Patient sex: M
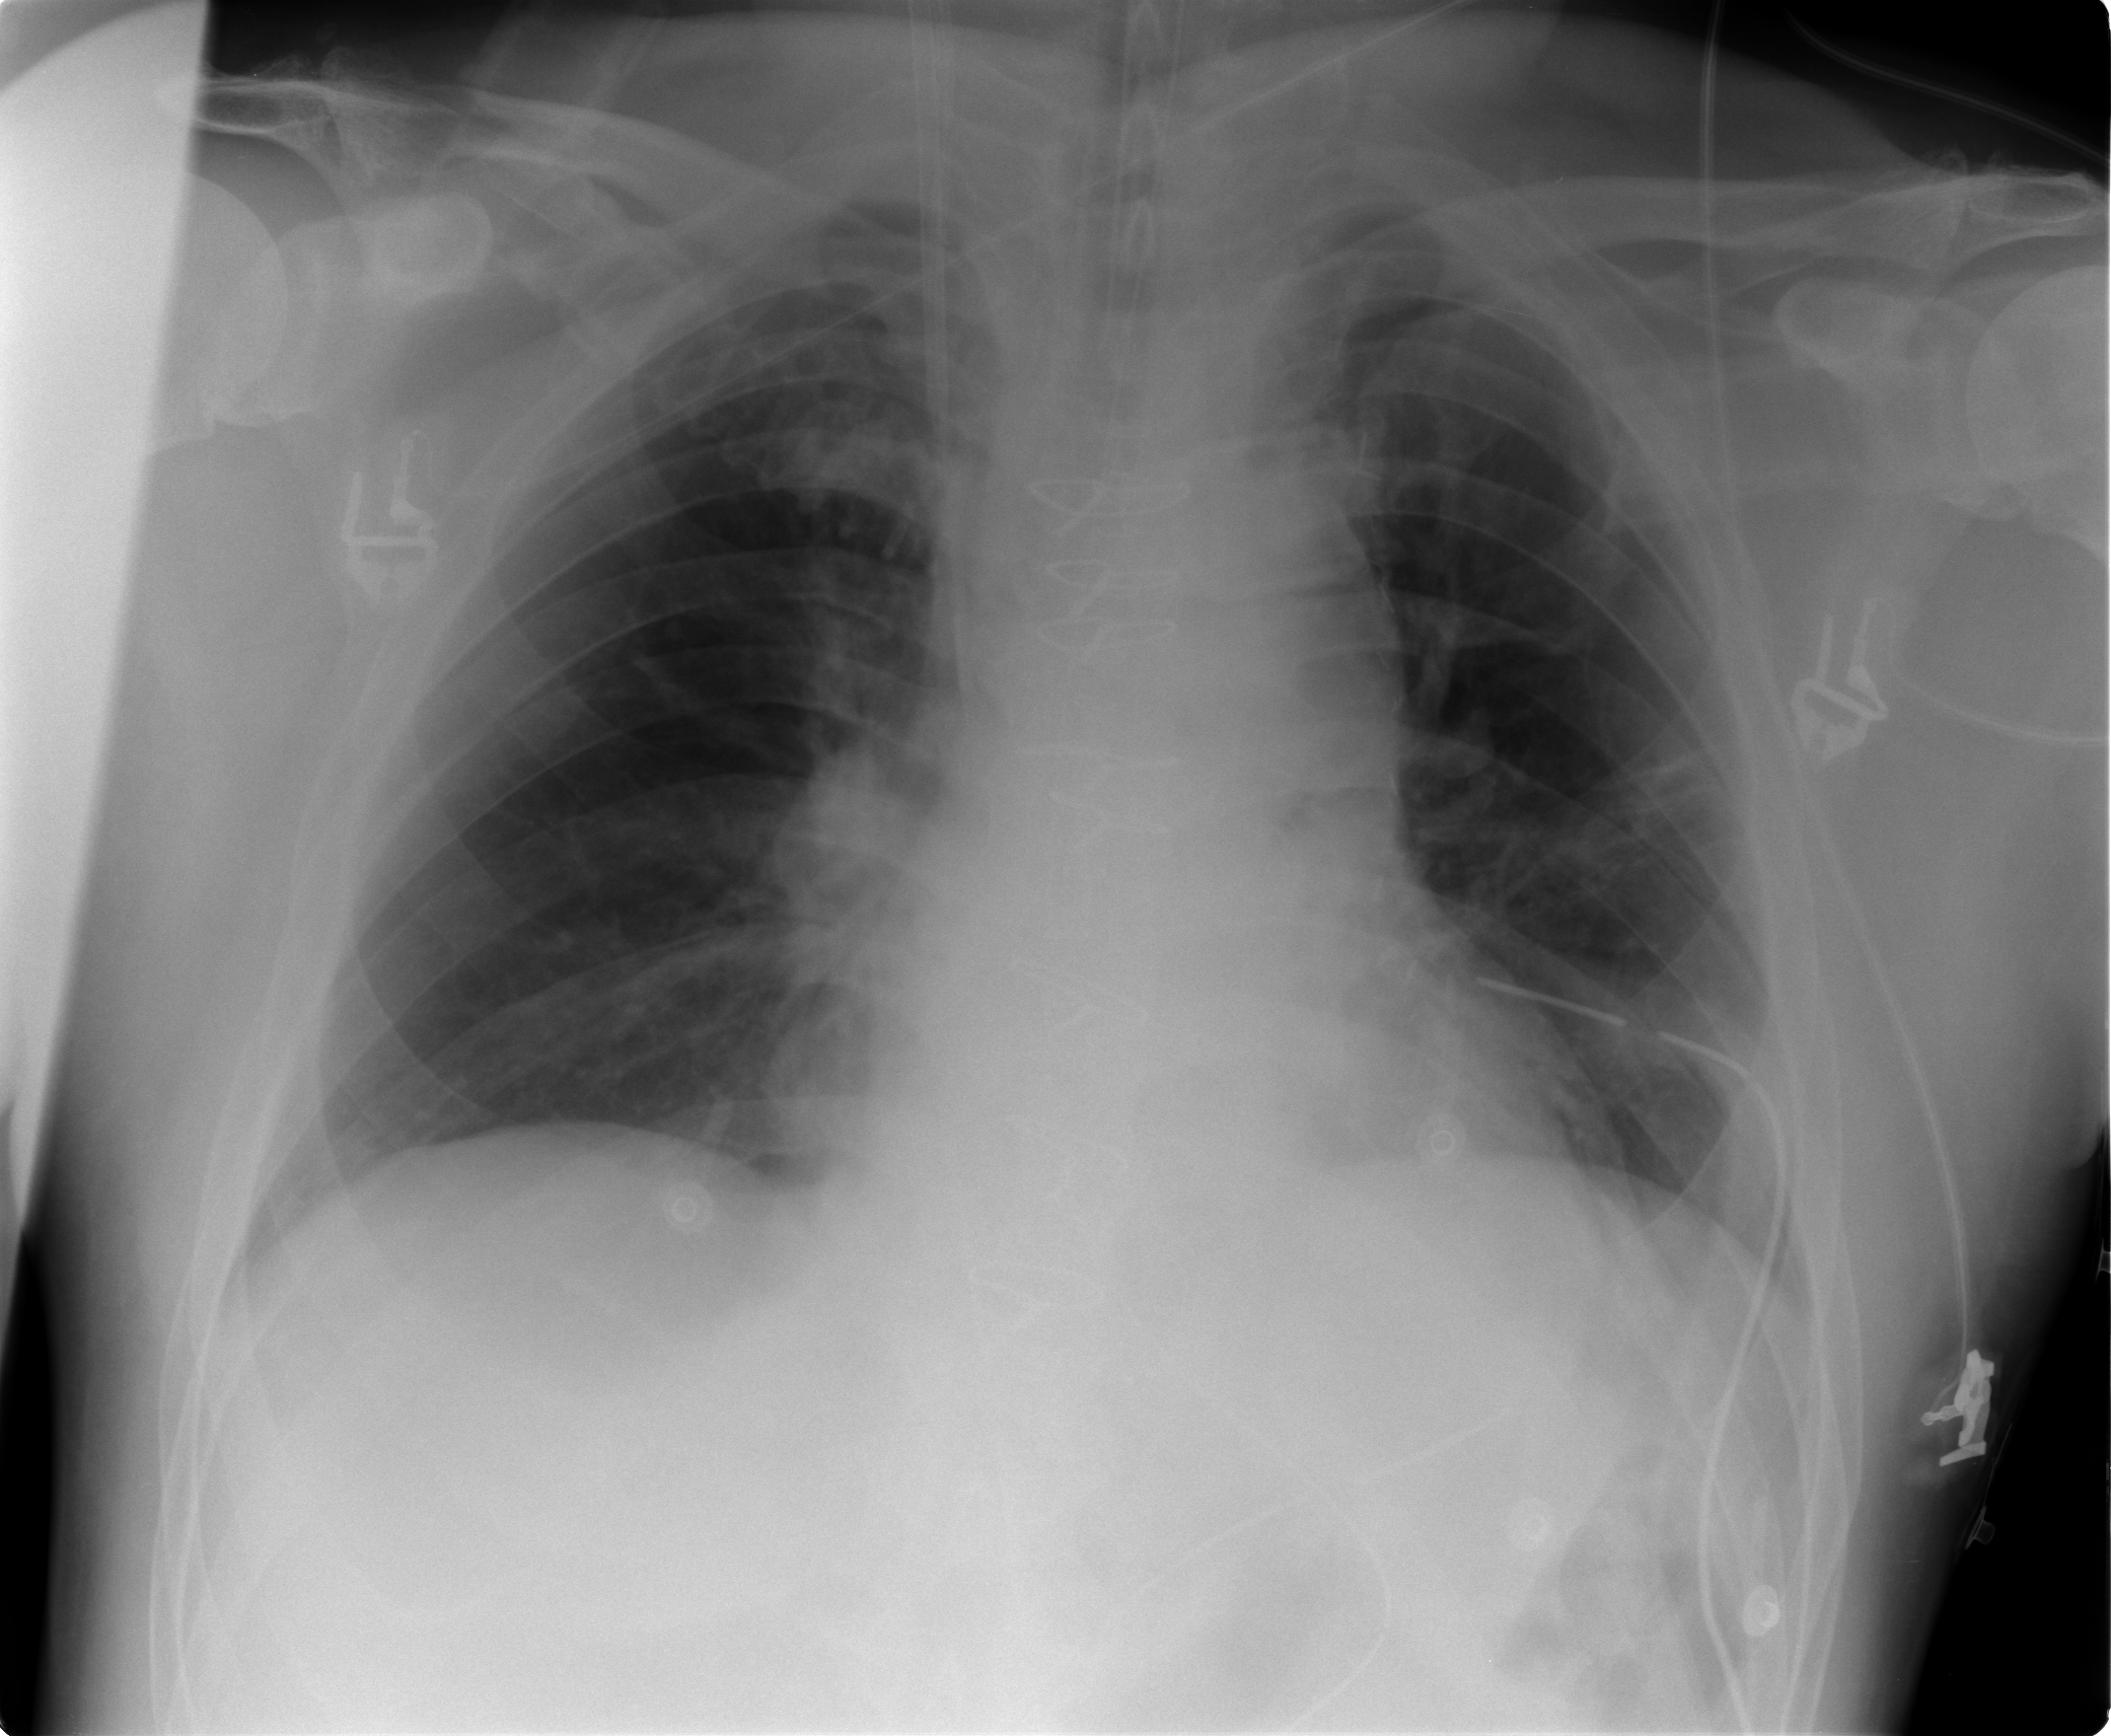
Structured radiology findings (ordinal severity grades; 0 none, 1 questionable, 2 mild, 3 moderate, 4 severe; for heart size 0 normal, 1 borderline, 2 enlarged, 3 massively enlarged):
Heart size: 1
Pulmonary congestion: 1
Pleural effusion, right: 0
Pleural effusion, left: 0
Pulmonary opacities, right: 0
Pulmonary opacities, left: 0
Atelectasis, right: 0
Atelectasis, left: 1